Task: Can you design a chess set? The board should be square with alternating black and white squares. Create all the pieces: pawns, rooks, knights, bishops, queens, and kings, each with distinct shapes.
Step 2451:
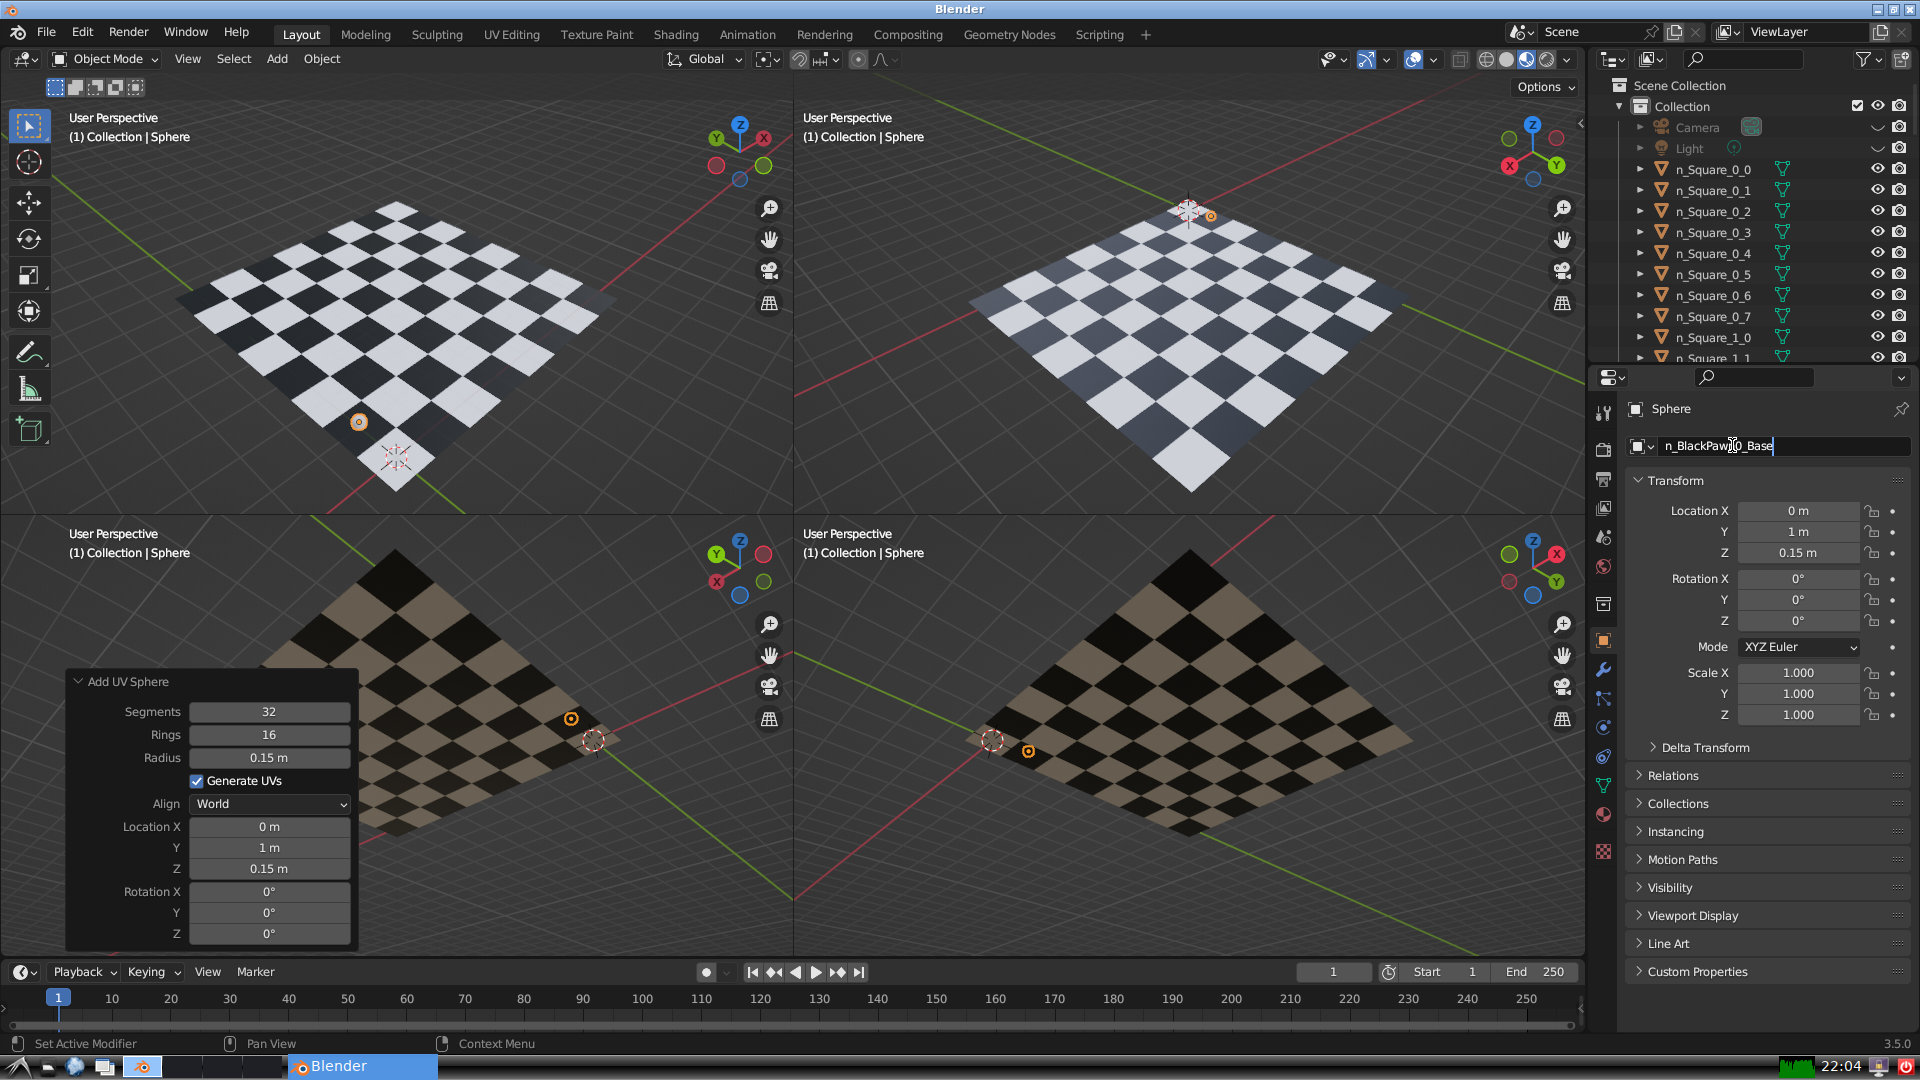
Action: {"key_press": ['Return']}